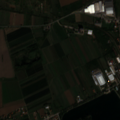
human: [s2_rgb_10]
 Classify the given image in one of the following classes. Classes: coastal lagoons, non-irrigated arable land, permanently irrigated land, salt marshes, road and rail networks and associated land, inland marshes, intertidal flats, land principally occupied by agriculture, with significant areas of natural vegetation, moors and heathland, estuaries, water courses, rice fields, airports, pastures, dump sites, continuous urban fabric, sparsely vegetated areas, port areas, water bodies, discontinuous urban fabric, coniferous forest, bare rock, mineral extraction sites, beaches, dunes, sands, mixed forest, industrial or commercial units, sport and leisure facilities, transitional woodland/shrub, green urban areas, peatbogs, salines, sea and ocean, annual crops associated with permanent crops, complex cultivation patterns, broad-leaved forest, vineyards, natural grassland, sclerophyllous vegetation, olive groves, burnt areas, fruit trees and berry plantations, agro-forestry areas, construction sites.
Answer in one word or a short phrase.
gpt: discontinuous urban fabric, industrial or commercial units, non-irrigated arable land, complex cultivation patterns, land principally occupied by agriculture, with significant areas of natural vegetation, water bodies